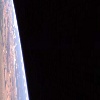
Label: space